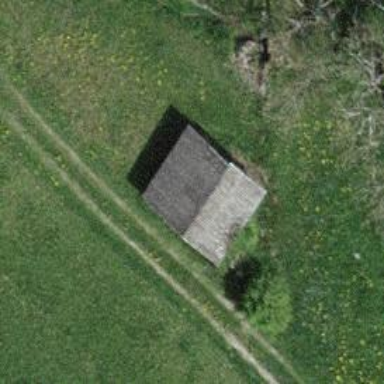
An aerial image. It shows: Barn.